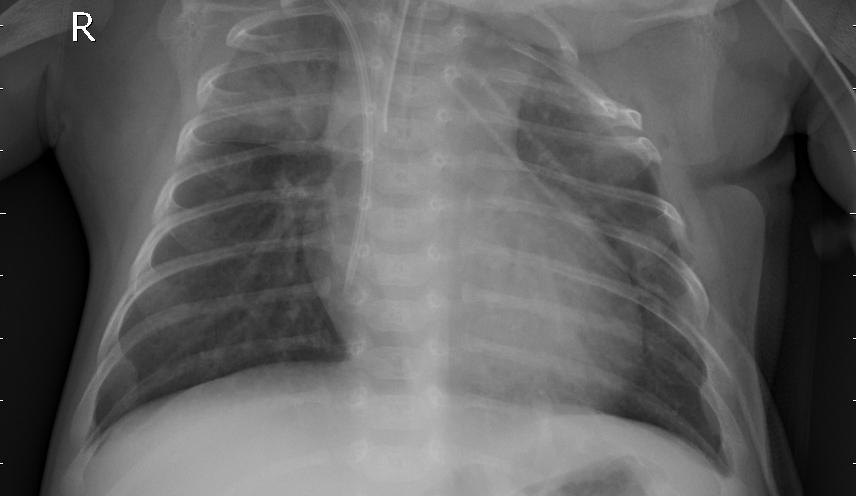
Diagnosis: PNEUMONIA